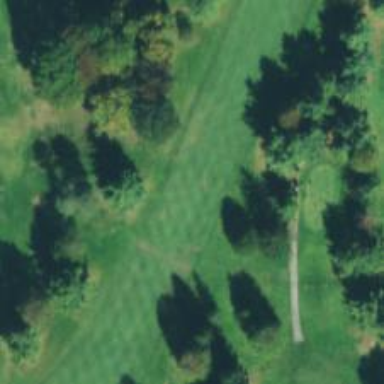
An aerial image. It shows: View of golf hole.